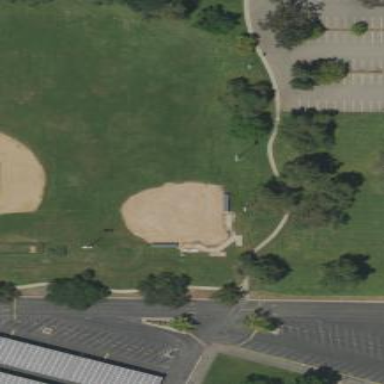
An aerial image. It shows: Baseball pitch for leisure land activities.